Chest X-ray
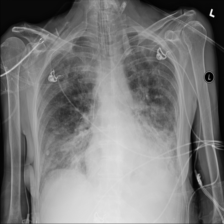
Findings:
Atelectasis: positive
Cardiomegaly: negative
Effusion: negative
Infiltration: positive
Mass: negative
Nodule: negative
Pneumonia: positive
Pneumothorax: negative
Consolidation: negative
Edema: negative
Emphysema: negative
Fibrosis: negative
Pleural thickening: negative
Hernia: negative